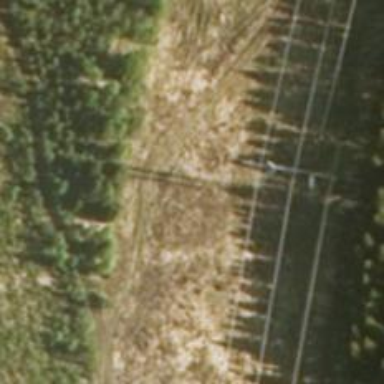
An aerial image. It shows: Power tower.